Question: I've made a site with openlayers and Ext 4.2 and when changed it to rtl the map is broken only in chrome.
The wierd thing is that when I put the EXACT same code in fiddle , the map loads fine.
here is a link to my site (problem in chrome only)
'''
http://77.235.53.170/LehavimExt/
'''
And here is example to the JSFiddle which DOES work in chrome (maybe because of fiddle CSS?)
<URL>
This is the problem I'm having:

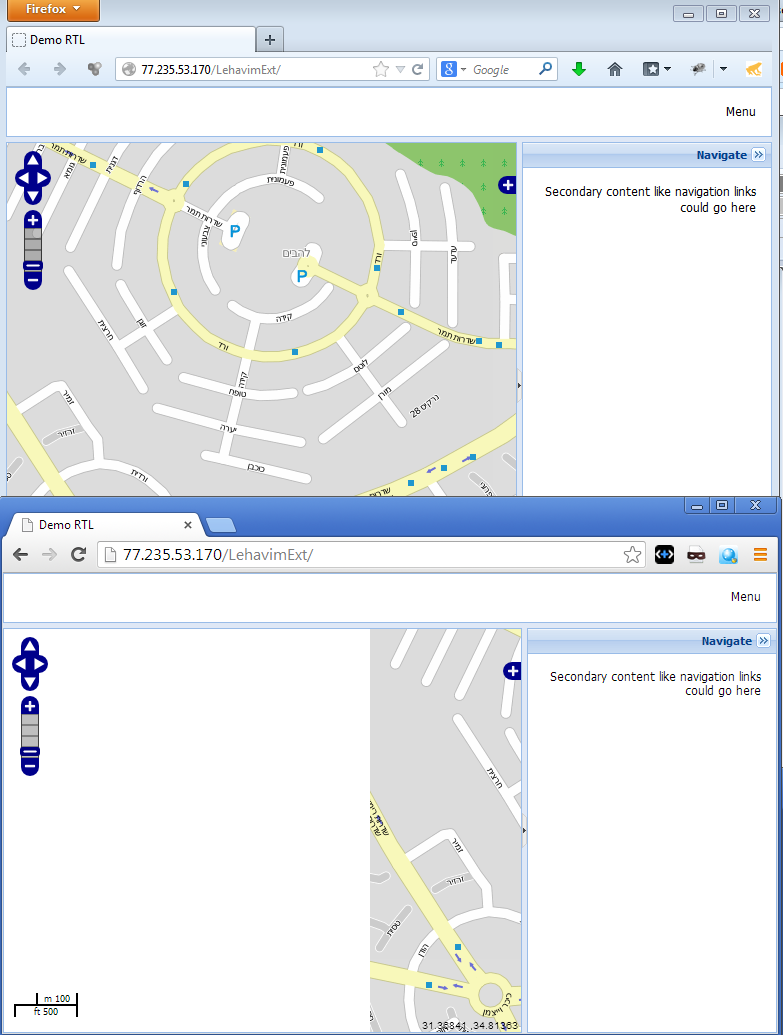
Answer: Solution is to add the following style to the openlayers container
'''
"width":"100%","position":"relative"
'''